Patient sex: M
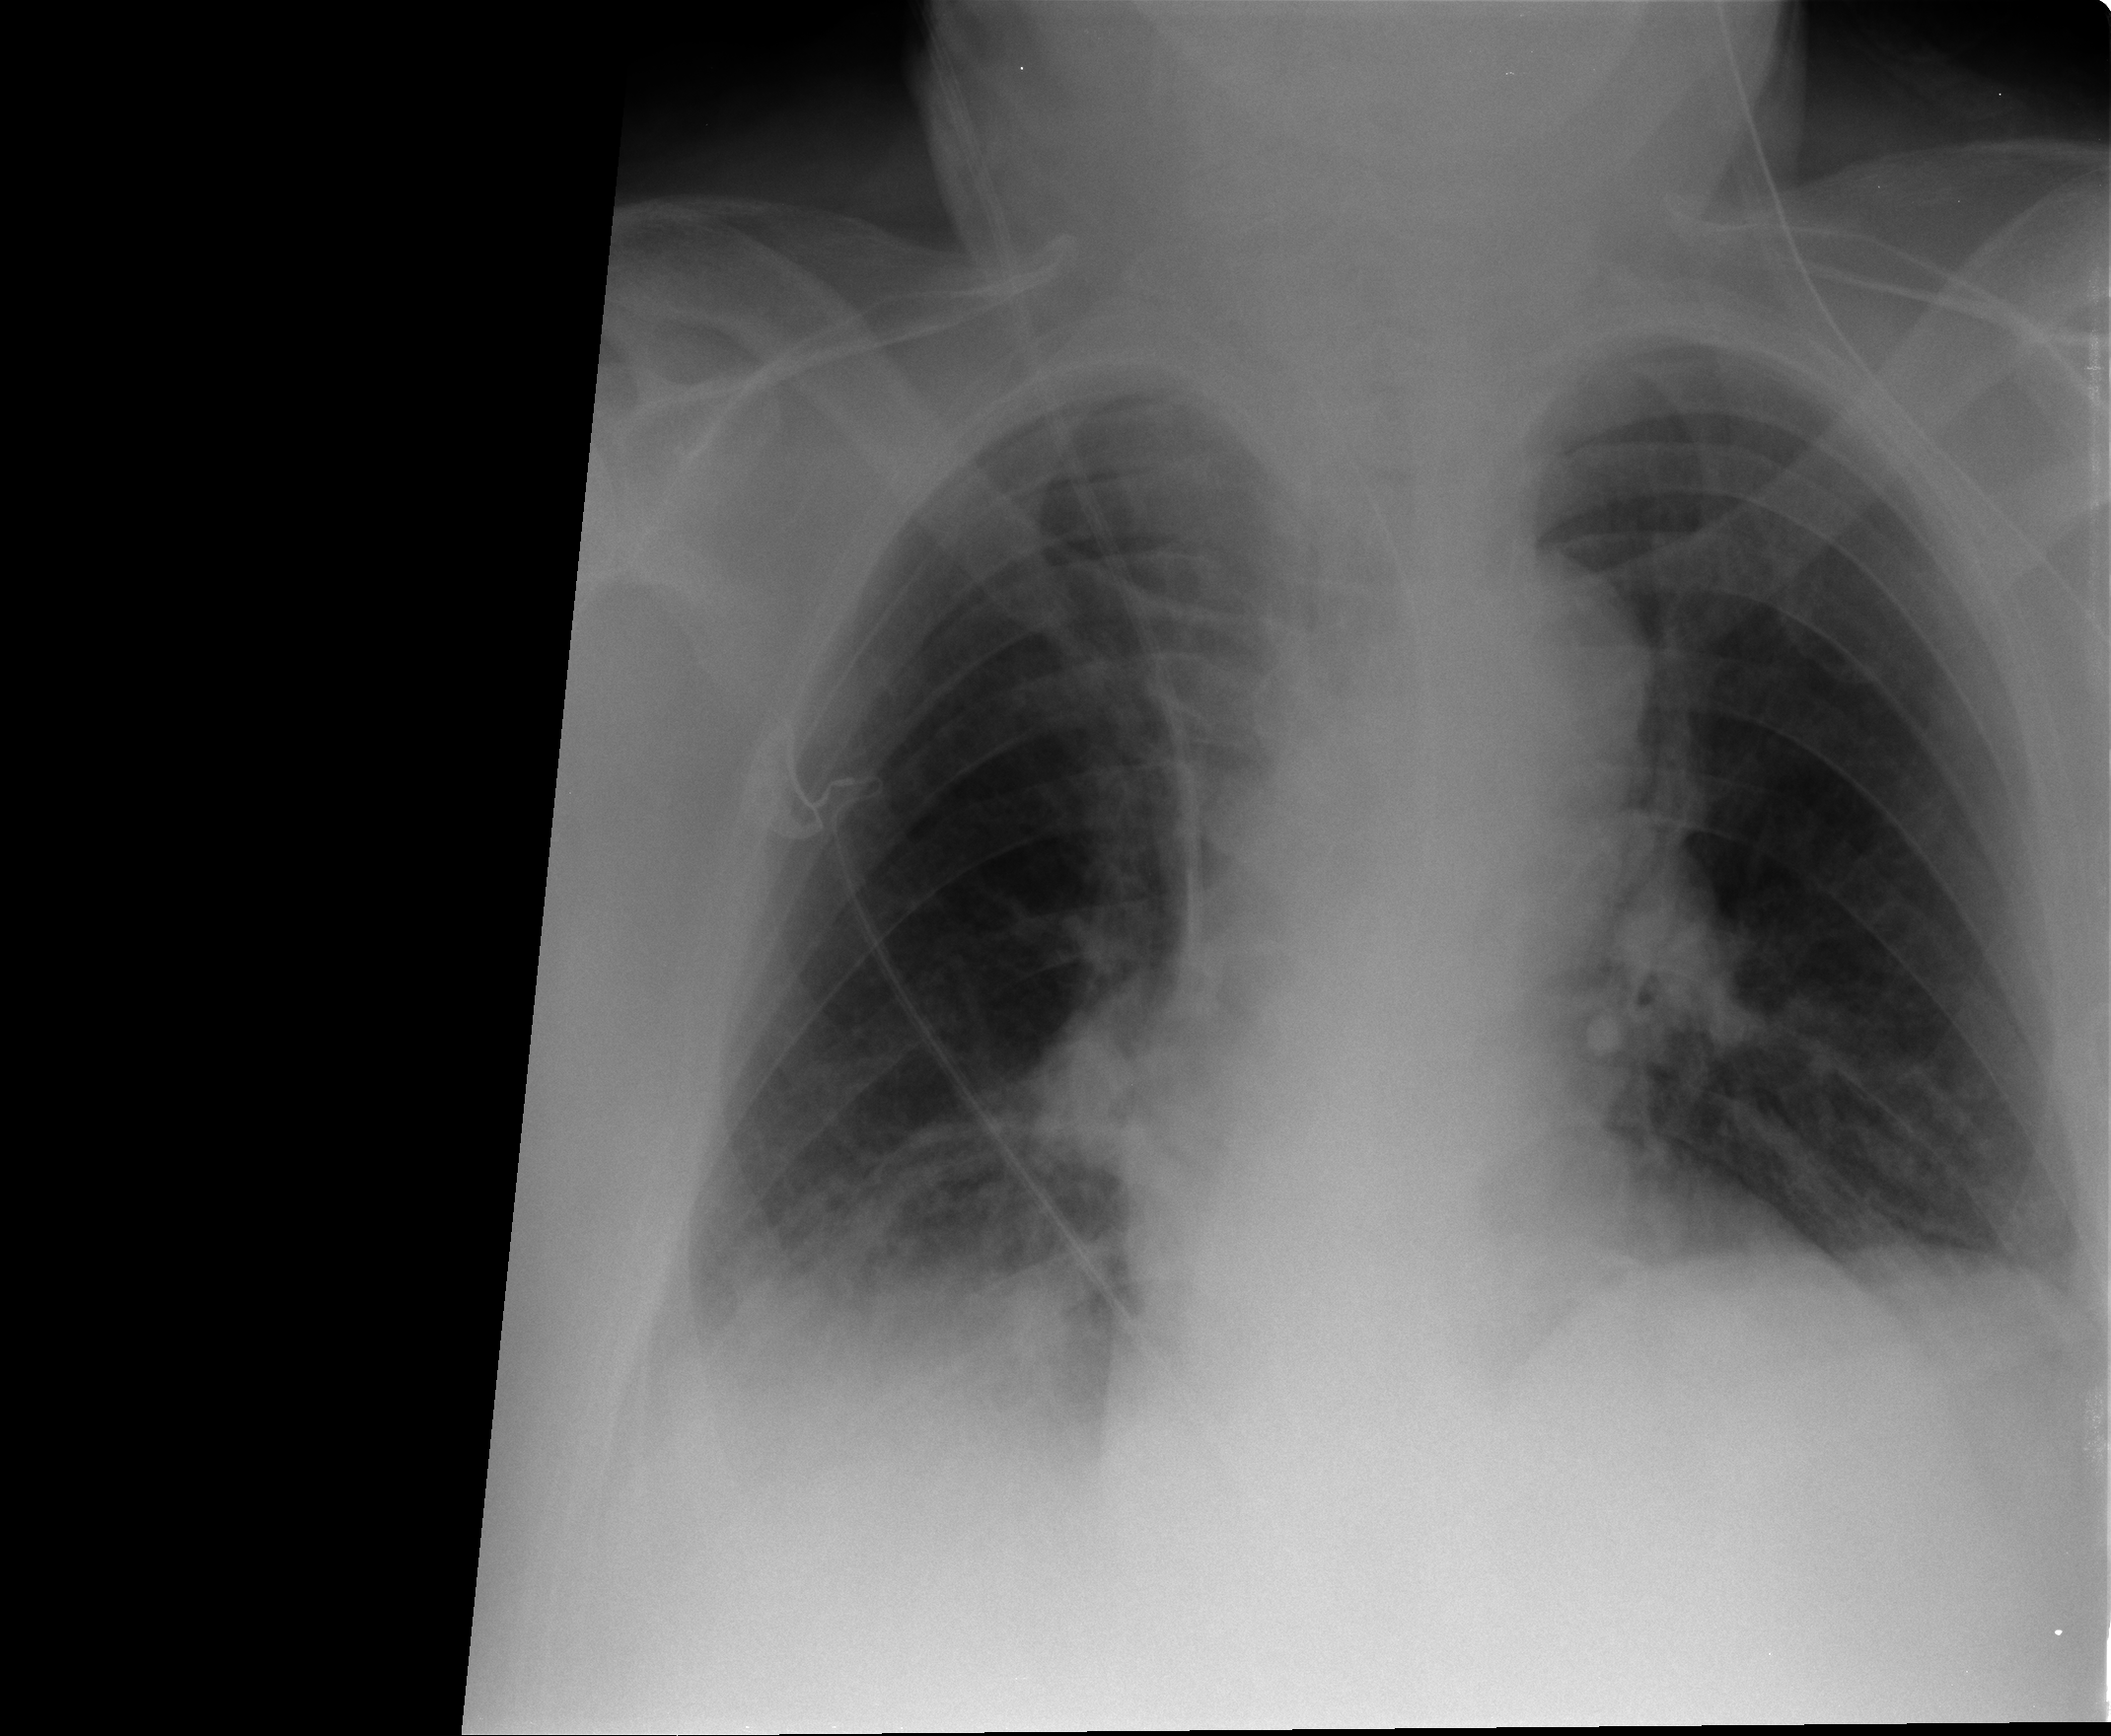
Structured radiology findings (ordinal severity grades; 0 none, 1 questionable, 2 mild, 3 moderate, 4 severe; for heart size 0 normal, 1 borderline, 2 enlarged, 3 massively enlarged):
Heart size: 0
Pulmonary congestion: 0
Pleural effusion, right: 2
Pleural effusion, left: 0
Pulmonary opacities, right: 0
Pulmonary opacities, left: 0
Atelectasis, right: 2
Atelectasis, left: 2